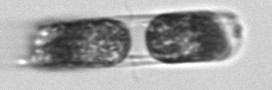
Label: Hemiaulus